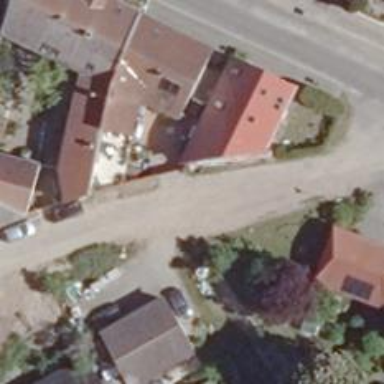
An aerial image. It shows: Smoothly paved residential road.